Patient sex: M
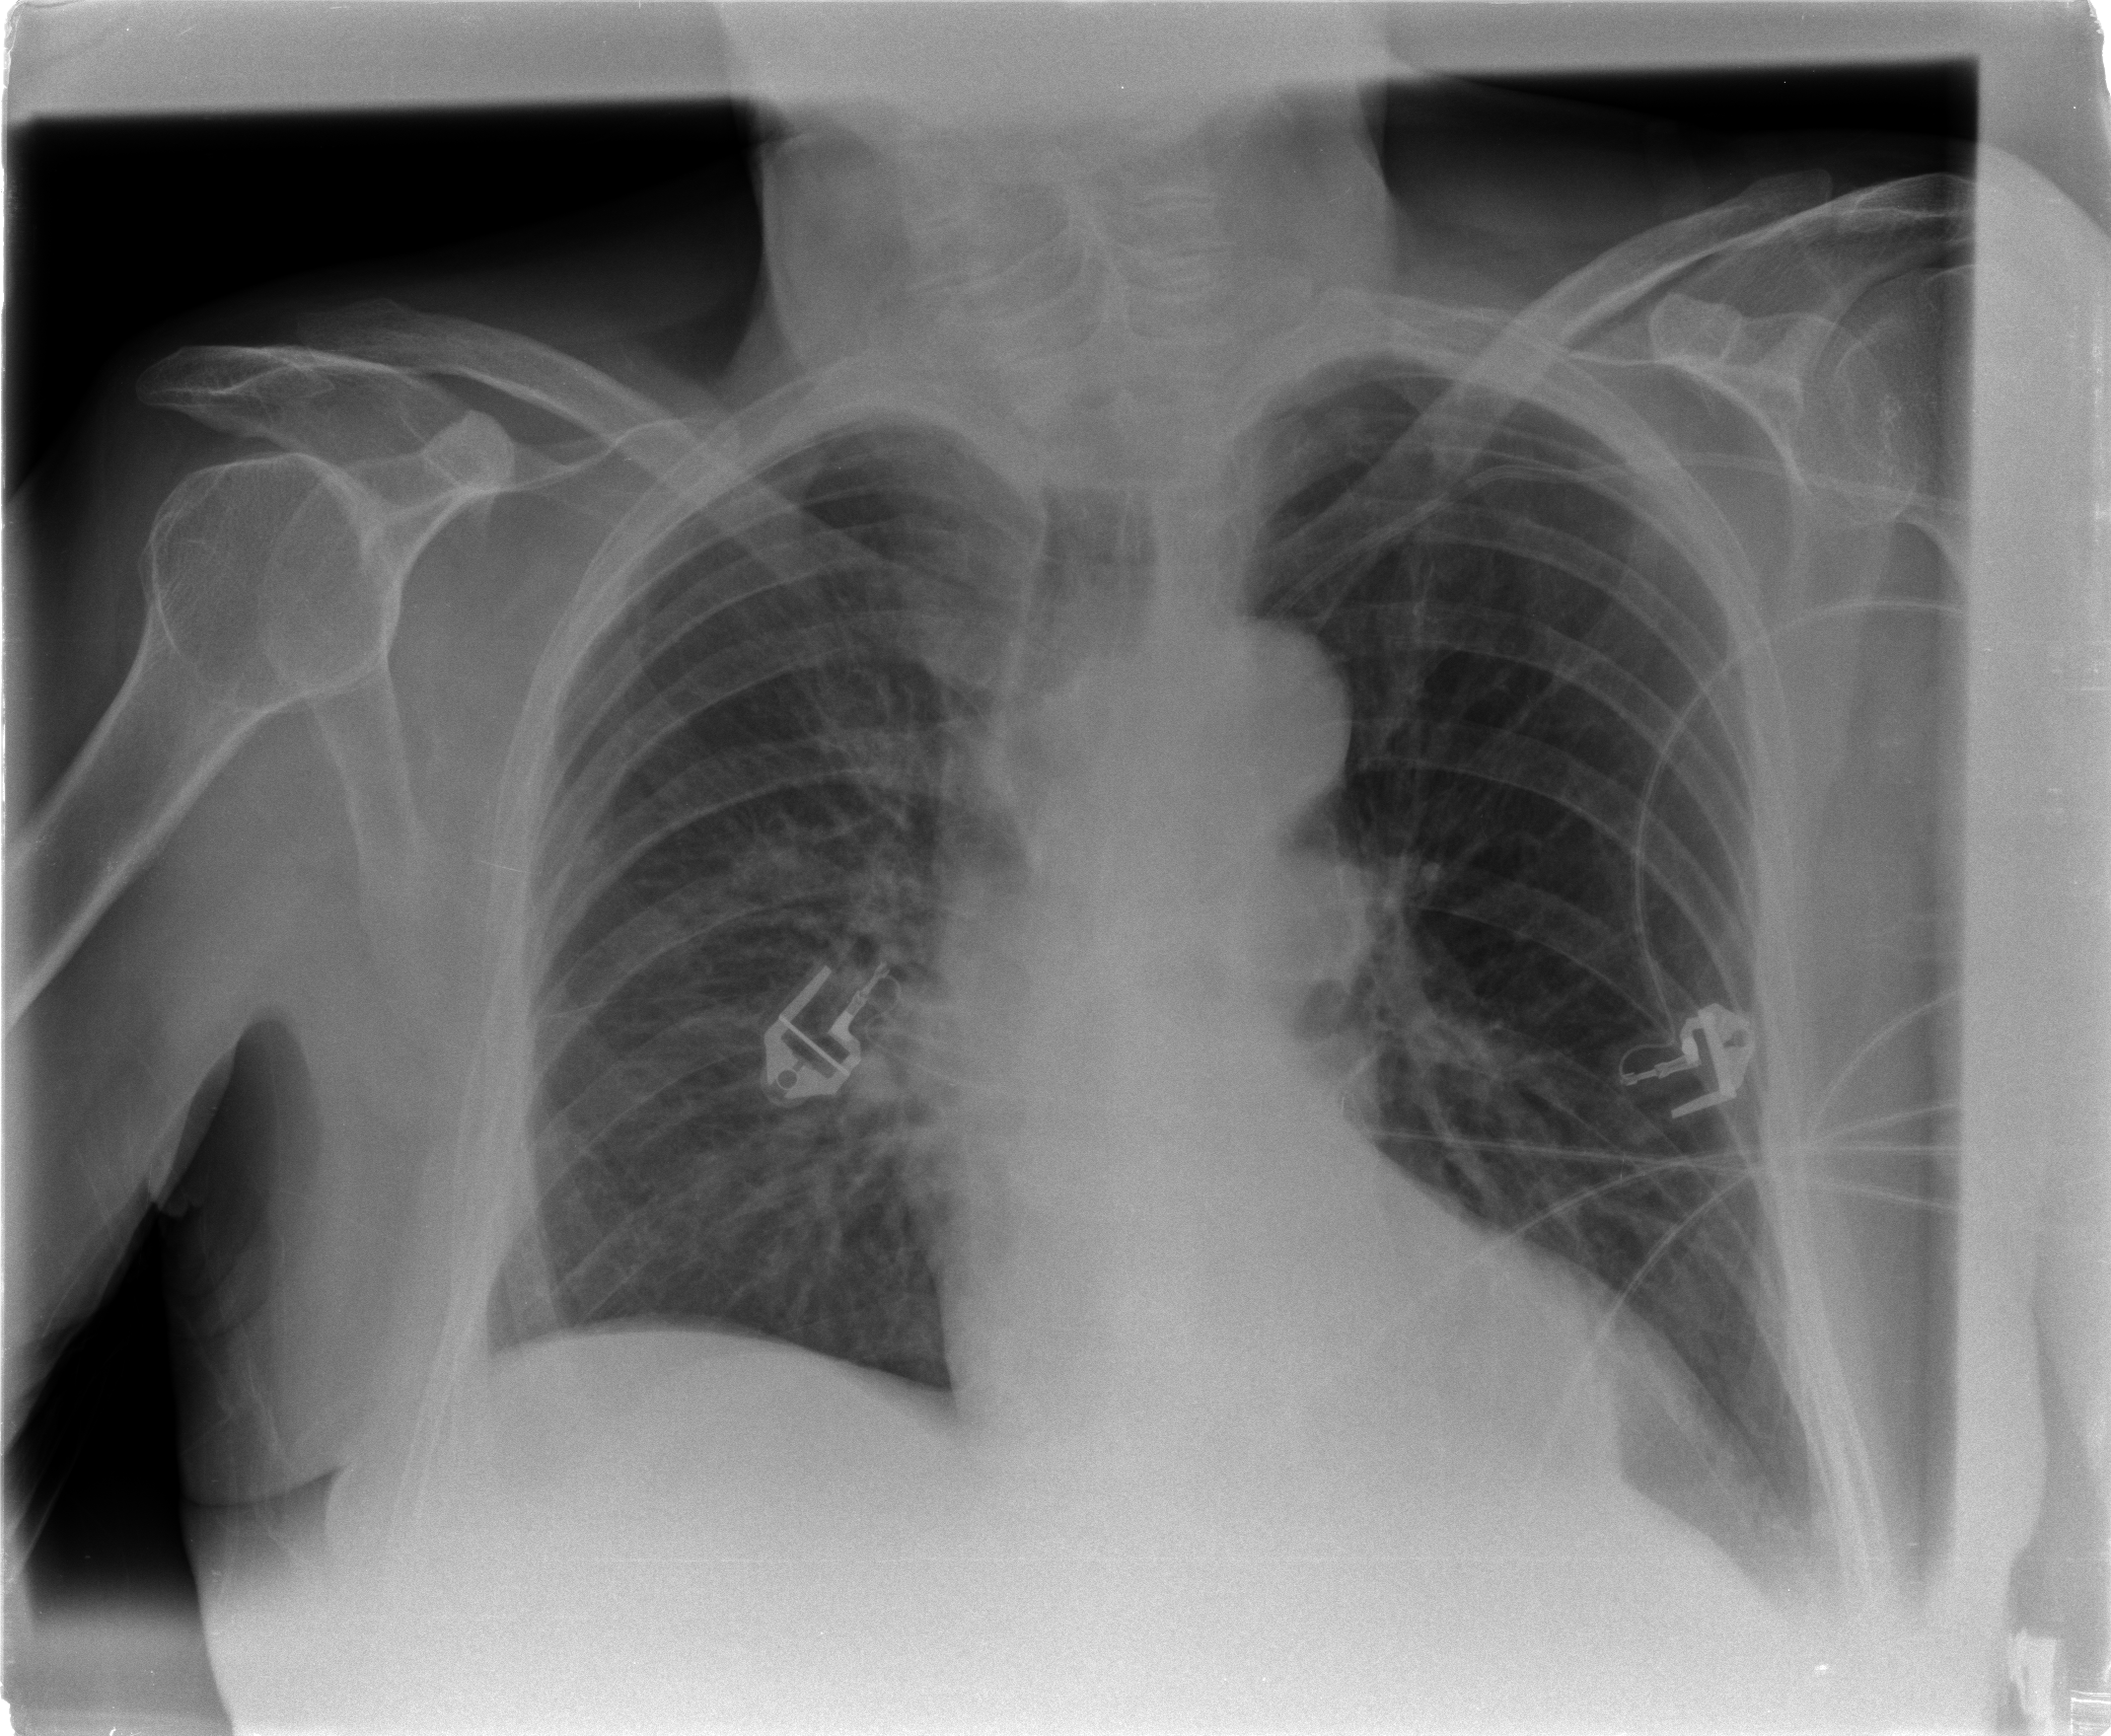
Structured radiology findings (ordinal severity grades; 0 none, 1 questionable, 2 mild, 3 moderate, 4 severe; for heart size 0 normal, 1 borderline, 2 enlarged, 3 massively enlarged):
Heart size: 1
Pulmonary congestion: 2
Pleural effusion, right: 1
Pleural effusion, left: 1
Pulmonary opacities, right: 1
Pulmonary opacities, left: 1
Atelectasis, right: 0
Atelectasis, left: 0